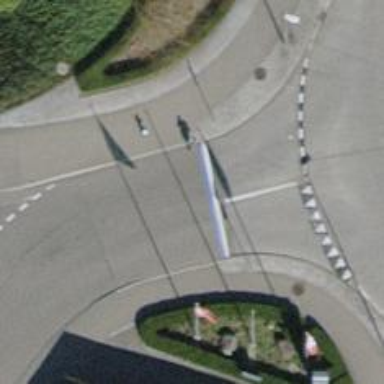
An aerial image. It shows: Unmarked crossing with pedestrian island.